Question: I have to draw the following shape in a rectangle. What is the best way to do it? The blue areas are the background color. The black is a border and the red is the interior color. I want to paint the black and red only.
Thanks

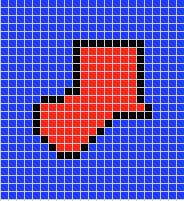
Answer: It totally depends on how you would use the shape; whether they will move, how many of them will be displayed, whether they will be scaled while being displayed, etc.
In general, OpenGL ES is considered to be the fastest way of drawing on iOS devices. However, if you have only a small number of those shape (say, <10~100?) and the other part of the application does not have a lot of fast animations Quart 2D is usually enough in terms of drawing, in order to, say, achieve a 30/60Hz drawing rate.
How you use Quartz2D still matters a lot. If you need to redraw the shapes frequently, you would need to draw the shape on CALayers, and rather than redrawing the shapes, you should move and transform the layers.
Comparing drawing as a bitmap and a vector shape, I believe both would work fine for this kind of shape (especially because you would redraw the shape so often, but only work with the layer on which the image already is drawn). But if your shapes are scaled frequently, you would consider vector images for the quality of the image.
To summarize, learn (if you don't already know) how to draw into a graphics context first (see ). You should be able to draw a simple vector shape or a bitmap image by overriding 'drawRect' or similar methods inside a UIView object. Then if you need to animate those shapes, learn how to create a CALayer and draw on the layer (see ). Finally, if you need to create many duplicates of the shape on the screen, learn how to use CGLayer to replicate an image (see ).